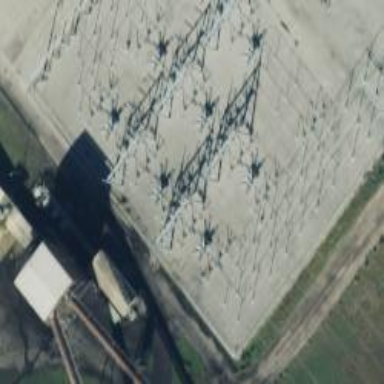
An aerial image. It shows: Switch for power supply.